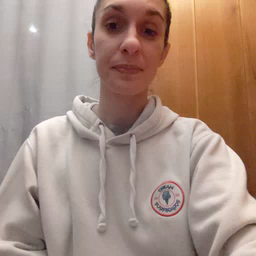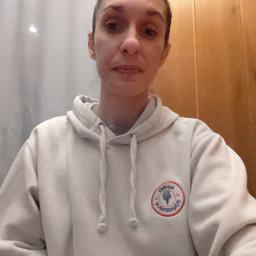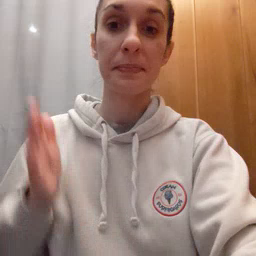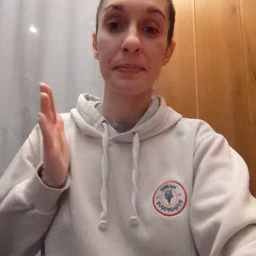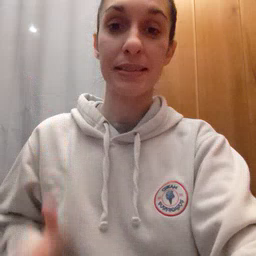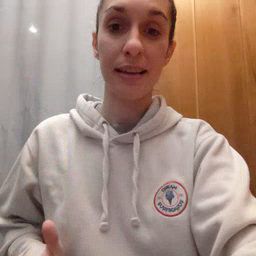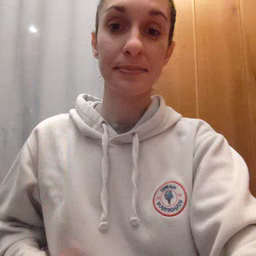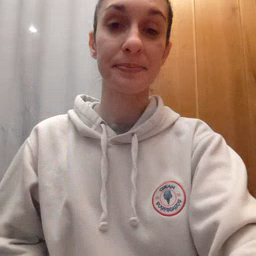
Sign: beside